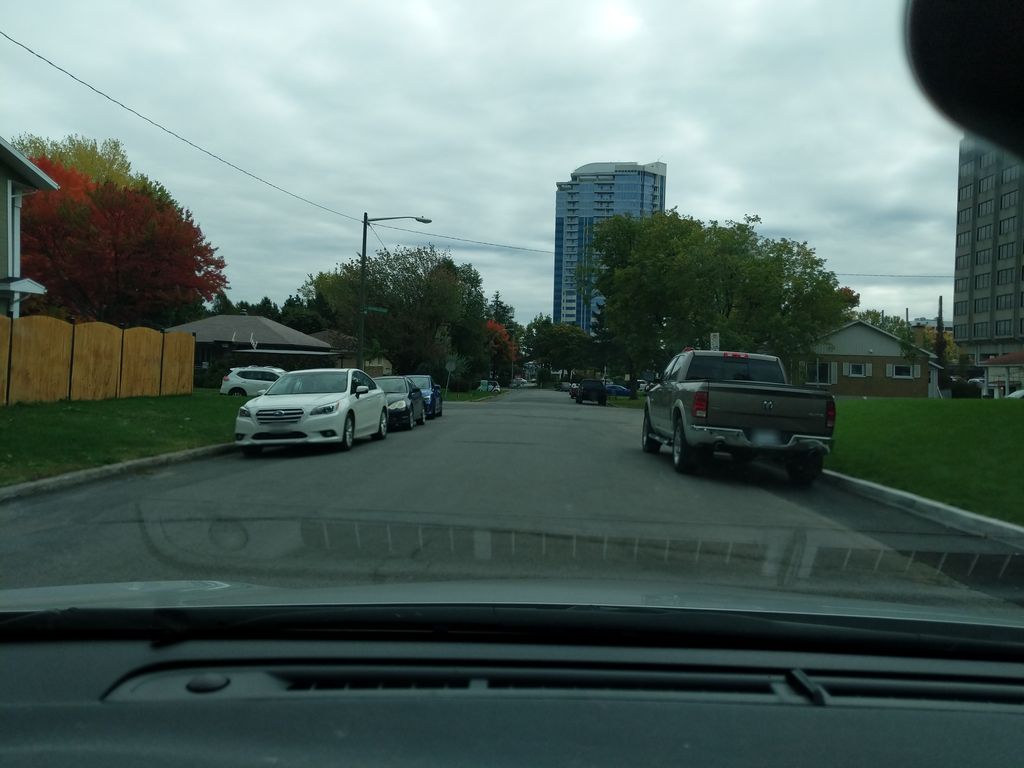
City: quebec_city